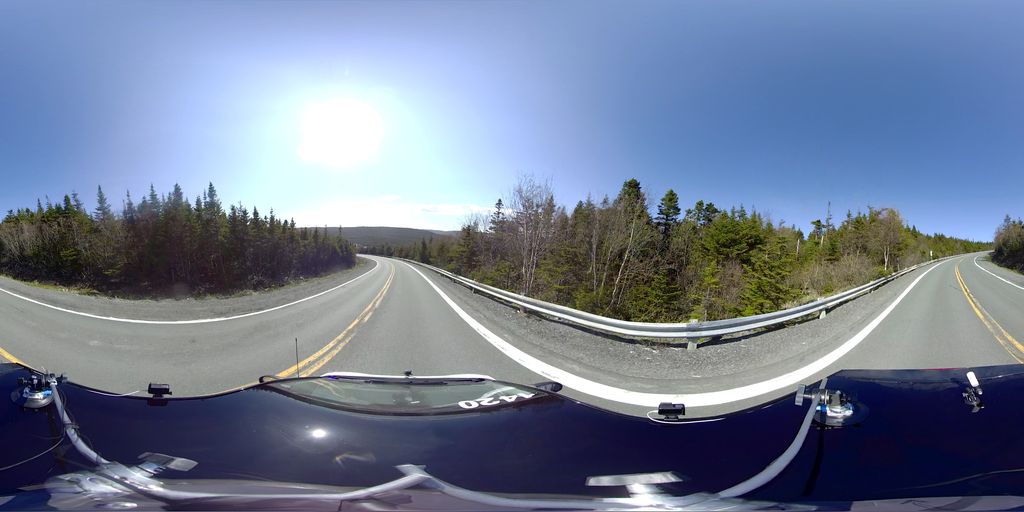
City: st_johns